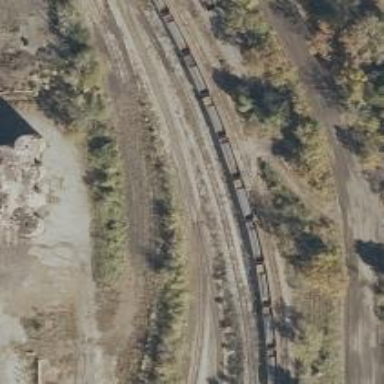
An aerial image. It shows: Disused railway spur.